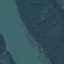
Land use / land cover class: River